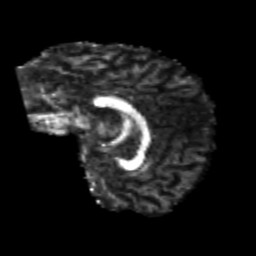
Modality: FA
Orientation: sagittal
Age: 21
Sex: male
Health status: healthy
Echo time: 0.074 s